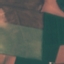
Label: AnnualCrop